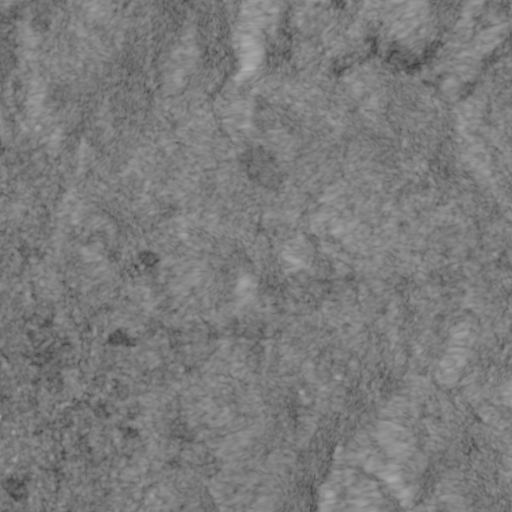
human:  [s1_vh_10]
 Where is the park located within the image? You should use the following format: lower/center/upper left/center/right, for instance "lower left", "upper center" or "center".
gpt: The park is located in the center left of the image.
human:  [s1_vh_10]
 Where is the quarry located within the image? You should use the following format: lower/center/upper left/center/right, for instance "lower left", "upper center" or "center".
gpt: The quarry is located in the lower left of the image.
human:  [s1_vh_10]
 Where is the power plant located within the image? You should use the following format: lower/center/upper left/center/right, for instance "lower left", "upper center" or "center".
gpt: There is no power plant in the image.

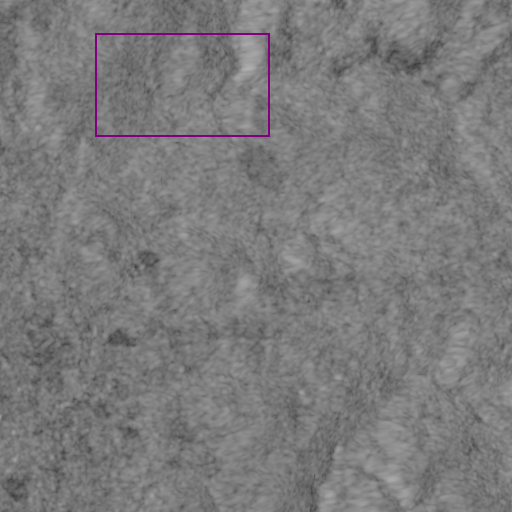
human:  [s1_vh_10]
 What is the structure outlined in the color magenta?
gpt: There is no magenta outline.
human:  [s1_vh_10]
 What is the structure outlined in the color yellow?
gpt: There is no structure outlined in yellow.